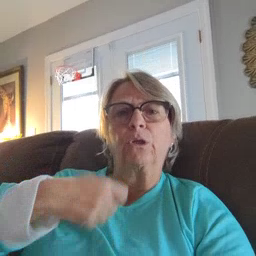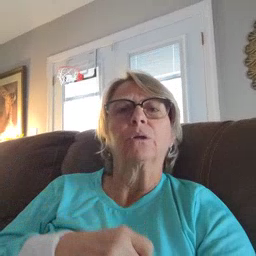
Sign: zipper